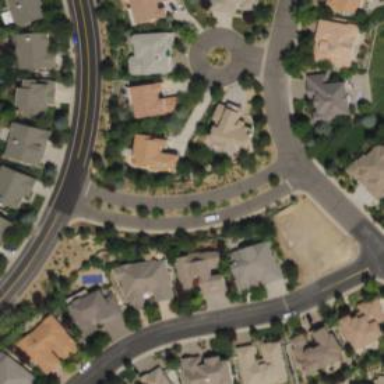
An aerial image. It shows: Residential road with asphalt surface and separate sidewalk.